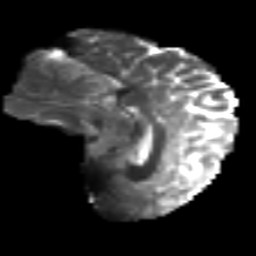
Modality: T2w
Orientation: sagittal
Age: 25
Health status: ill
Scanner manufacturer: philips
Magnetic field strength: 3 T
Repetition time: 9 s
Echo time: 0.127 s